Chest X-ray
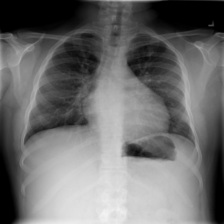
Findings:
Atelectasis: negative
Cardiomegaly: positive
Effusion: negative
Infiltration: negative
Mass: negative
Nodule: negative
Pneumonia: negative
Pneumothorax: negative
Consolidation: negative
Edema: negative
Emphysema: negative
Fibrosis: negative
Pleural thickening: negative
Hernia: negative